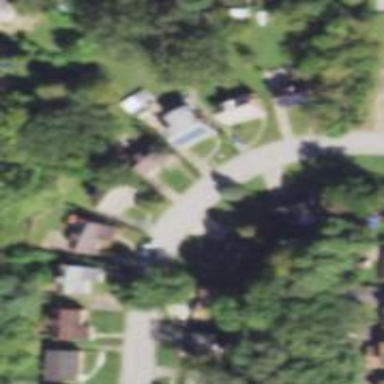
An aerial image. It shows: Driveway.